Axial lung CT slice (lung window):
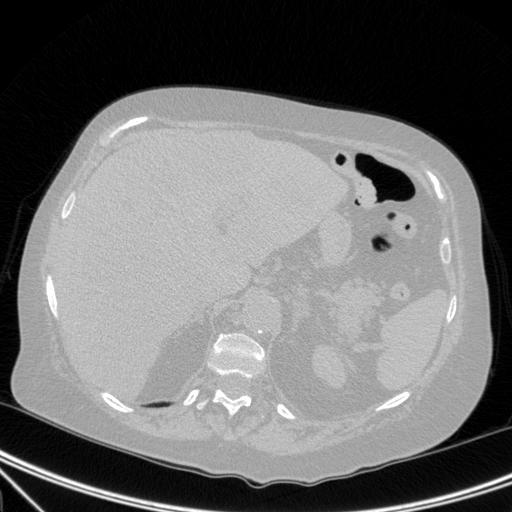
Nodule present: no